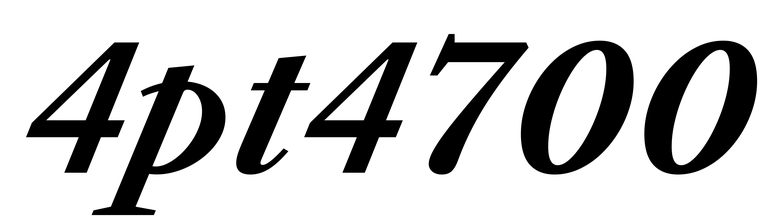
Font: LibreCaslonText-Italic_Bold_Italic